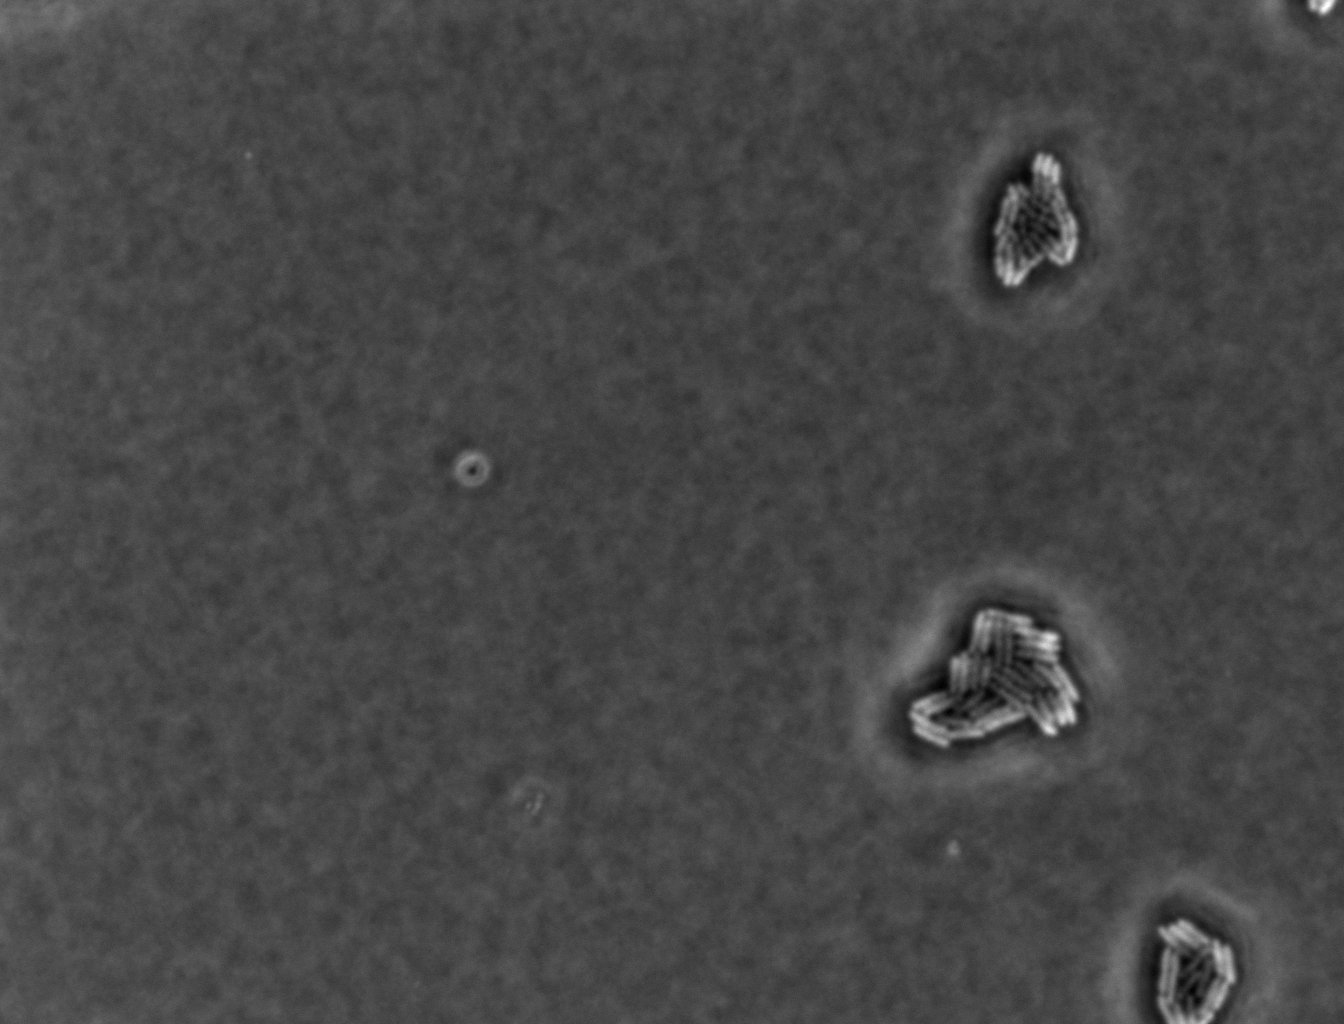
Phase contrast microscopy, 60x objective, 3 h incubation, 1.5% agar